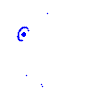
Particle: electron